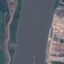
Land use / land cover class: River